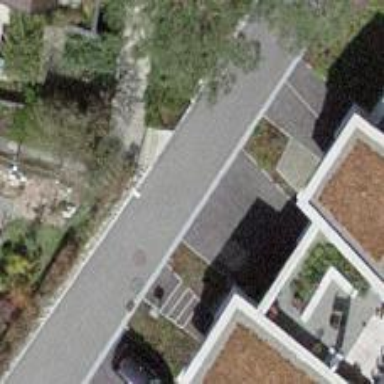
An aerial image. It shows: Set of concrete steps.